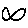
Label: fish